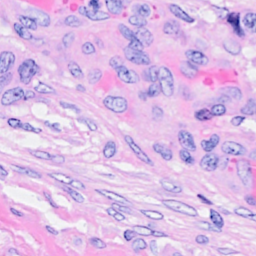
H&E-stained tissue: Breast